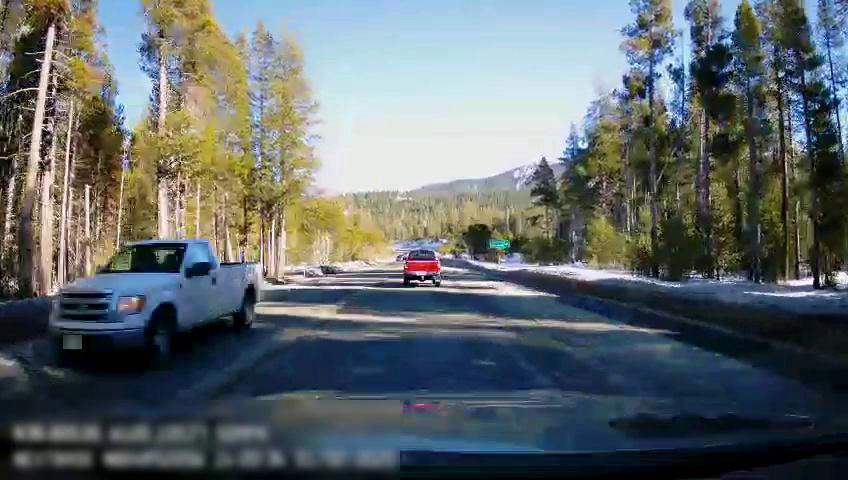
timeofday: Day
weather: Sunny
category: Drivable Space
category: Vehicles | Truck
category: Vehicles | Truck
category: Lanes | Current Lane
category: Traffic | Signs